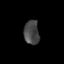
Tissue: lung
Cell type: Fibroblasts
Senescence score: 0.5441
Nuclear area (px): 357
Mean DAPI intensity: 71.403